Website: macys
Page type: cross-sells
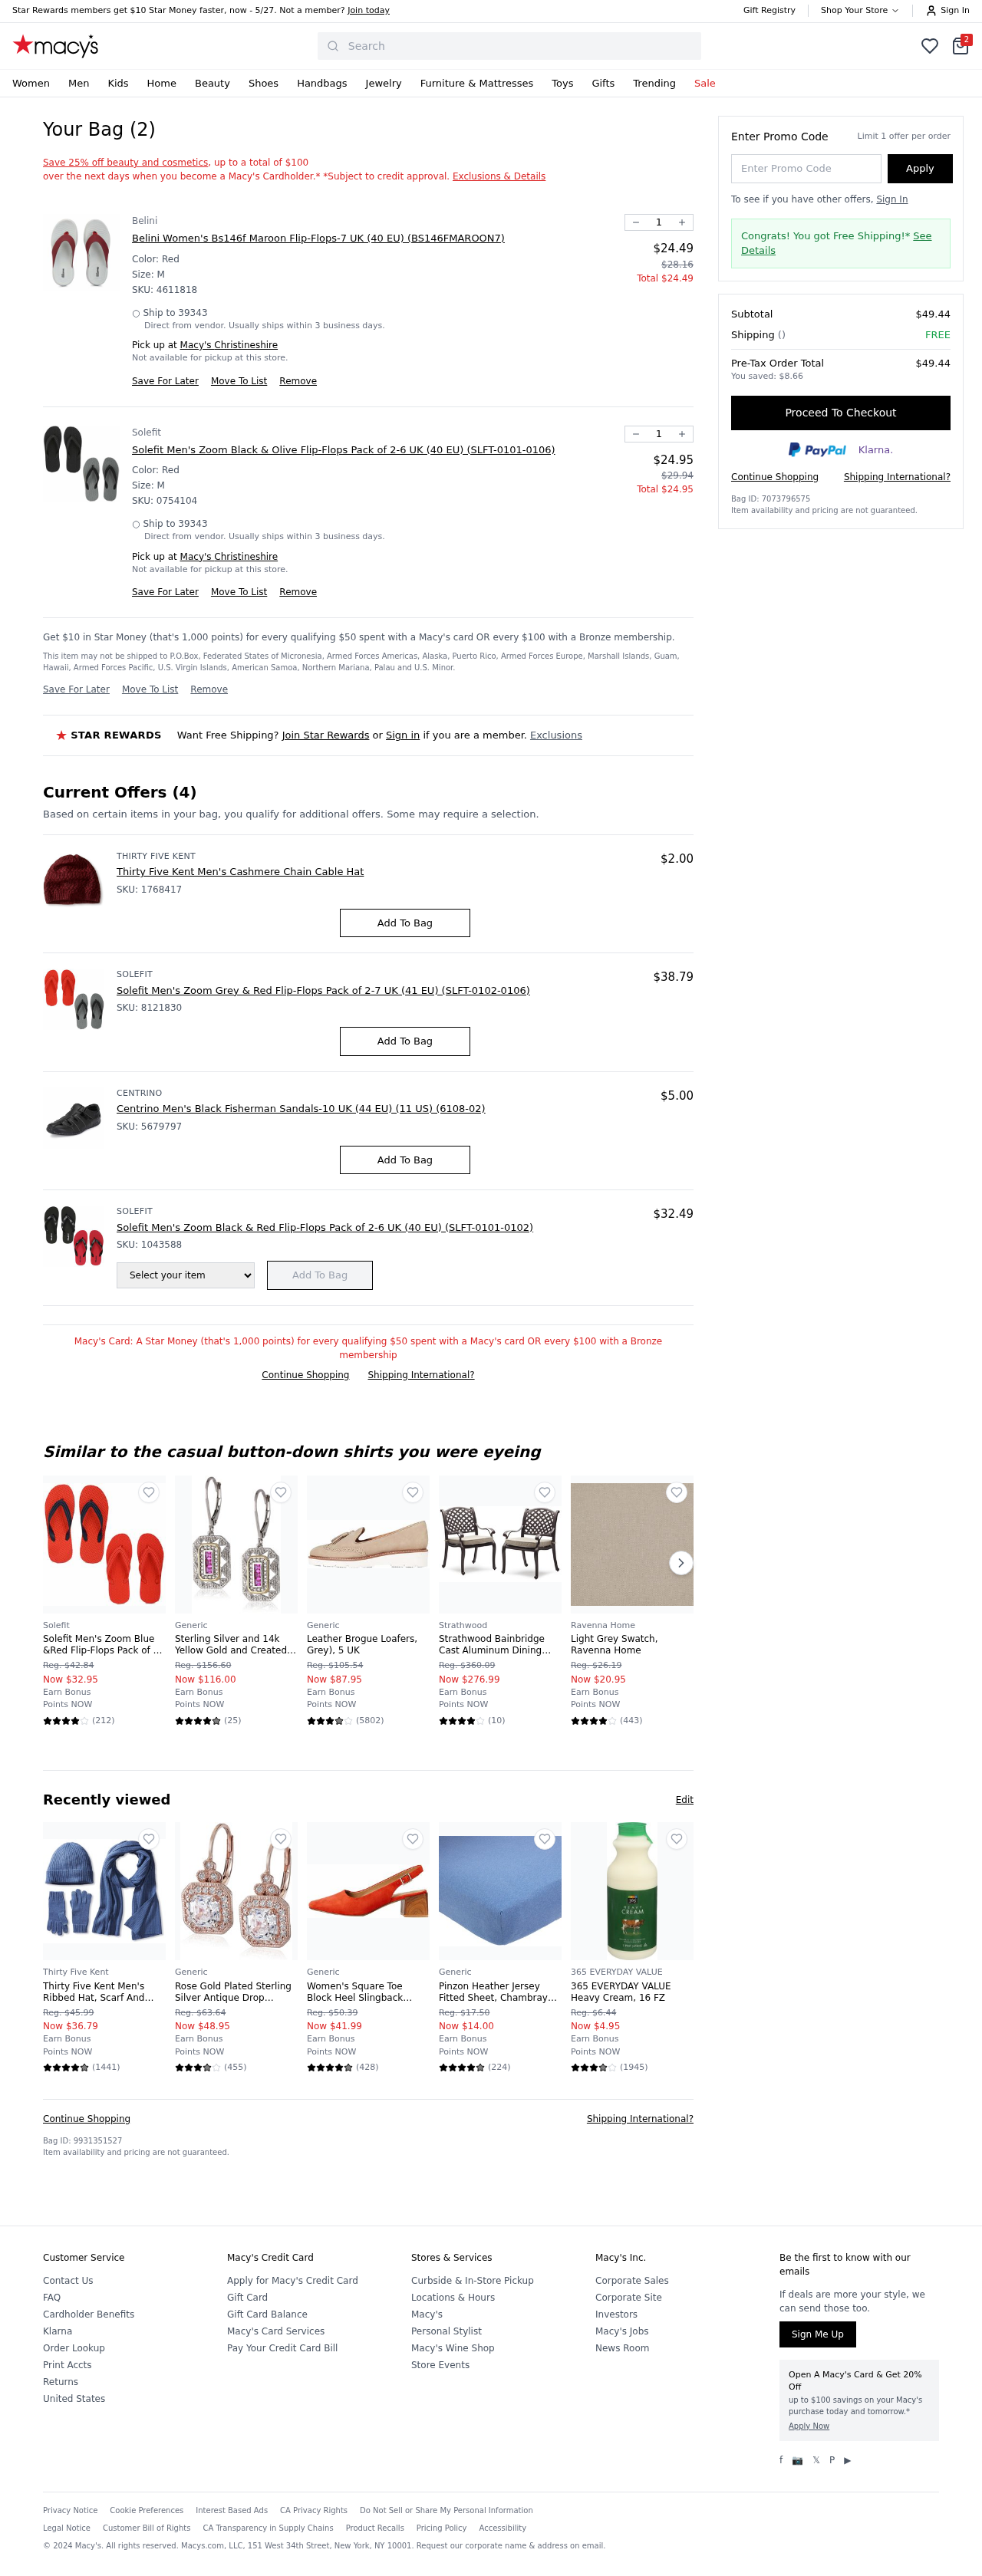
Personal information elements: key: PII_CITY
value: Christineshire
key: PII_POSTCODE
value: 39343
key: PII_PROMO_CODE
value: SPRING14
Product elements: key: PRODUCT10_BRAND
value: Thirty Five Kent
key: PRODUCT10_NAME
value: Thirty Five Kent Men's Ribbed Hat, Scarf And Touch Tech Glove, Denim
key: PRODUCT10_NUM_RATINGS
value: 1441
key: PRODUCT10_PRICE
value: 36.79
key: PRODUCT10_RATING
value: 4.7
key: PRODUCT11_BRAND
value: Generic
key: PRODUCT11_NAME
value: Rose Gold Plated Sterling Silver Antique Drop Earrings set with Asscher Cut Swarovski Zirconia
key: PRODUCT11_NUM_RATINGS
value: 455
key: PRODUCT11_PRICE
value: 48.95
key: PRODUCT11_RATING
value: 3.9
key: PRODUCT12_BRAND
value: Generic
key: PRODUCT12_NAME
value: Women's Square Toe Block Heel Slingback Closed, Orange, 2
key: PRODUCT12_NUM_RATINGS
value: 428
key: PRODUCT12_PRICE
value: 41.99
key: PRODUCT12_RATING
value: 4.5
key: PRODUCT13_BRAND
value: Generic
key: PRODUCT13_NAME
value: Pinzon Heather Jersey Fitted Sheet, Chambray Heather, 140 x 190 x 30 cm
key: PRODUCT13_NUM_RATINGS
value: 224
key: PRODUCT13_PRICE
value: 14
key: PRODUCT13_RATING
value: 4.9
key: PRODUCT14_BRAND
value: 365 EVERYDAY VALUE
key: PRODUCT14_NAME
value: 365 EVERYDAY VALUE Heavy Cream, 16 FZ
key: PRODUCT14_NUM_RATINGS
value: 1945
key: PRODUCT14_PRICE
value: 4.95
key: PRODUCT14_RATING
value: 3.6
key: PRODUCT15_BRAND
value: Thirty Five Kent
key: PRODUCT15_NAME
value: Thirty Five Kent Men's Cashmere Chain Cable Hat
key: PRODUCT15_PRICE
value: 2
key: PRODUCT16_BRAND
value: Centrino
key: PRODUCT16_NAME
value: Centrino Men's Black Fisherman Sandals-10 UK (44 EU) (11 US) (6108-02)
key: PRODUCT16_PRICE
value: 5
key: PRODUCT1_BRAND
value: Belini
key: PRODUCT1_NAME
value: Belini Women's Bs146f Maroon Flip-Flops-7 UK (40 EU) (BS146FMAROON7)
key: PRODUCT1_PRICE
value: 24.49
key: PRODUCT1_QUANTITY
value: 1
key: PRODUCT2_BRAND
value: Solefit
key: PRODUCT2_NAME
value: Solefit Men's Zoom Black & Olive Flip-Flops Pack of 2-6 UK (40 EU) (SLFT-0101-0106)
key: PRODUCT2_PRICE
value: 24.95
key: PRODUCT2_QUANTITY
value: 1
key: PRODUCT3_BRAND
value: Solefit
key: PRODUCT3_NAME
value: Solefit Men's Zoom Grey & Red Flip-Flops Pack of 2-7 UK (41 EU) (SLFT-0102-0106)
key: PRODUCT3_PRICE
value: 38.79
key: PRODUCT4_BRAND
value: Solefit
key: PRODUCT4_NAME
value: Solefit Men's Zoom Black & Red Flip-Flops Pack of 2-6 UK (40 EU) (SLFT-0101-0102)
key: PRODUCT4_PRICE
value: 32.49
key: PRODUCT5_BRAND
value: Solefit
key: PRODUCT5_NAME
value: Solefit Men's Zoom Blue &Red Flip-Flops Pack of 2-10 UK (44 EU) (SLFT-0102-0103)
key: PRODUCT5_NUM_RATINGS
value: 212
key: PRODUCT5_PRICE
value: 32.95
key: PRODUCT5_RATING
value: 4.2
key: PRODUCT6_BRAND
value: Generic
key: PRODUCT6_NAME
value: Sterling Silver and 14k Yellow Gold and Created Ruby Art Deco-Style with Diamond Accents Drop Earrin
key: PRODUCT6_NUM_RATINGS
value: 25
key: PRODUCT6_PRICE
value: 116
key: PRODUCT6_RATING
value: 4.7
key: PRODUCT7_BRAND
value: Generic
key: PRODUCT7_NAME
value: Leather Brogue Loafers, Grey), 5 UK
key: PRODUCT7_NUM_RATINGS
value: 5802
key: PRODUCT7_PRICE
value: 87.95
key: PRODUCT7_RATING
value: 3.5
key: PRODUCT8_BRAND
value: Strathwood
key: PRODUCT8_NAME
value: Strathwood Bainbridge Cast Aluminum Dining Chair with Cushion, Set of 2
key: PRODUCT8_NUM_RATINGS
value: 10
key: PRODUCT8_PRICE
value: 276.99
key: PRODUCT8_RATING
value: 4.1
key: PRODUCT9_BRAND
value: Ravenna Home
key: PRODUCT9_NAME
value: Light Grey Swatch, Ravenna Home
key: PRODUCT9_NUM_RATINGS
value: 443
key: PRODUCT9_PRICE
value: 20.95
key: PRODUCT9_RATING
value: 4.2
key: PRODUCT1_SKU
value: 4611818
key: PRODUCT1_ORIGINAL_PRICE
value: $28.16
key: PRODUCT1_TOTAL
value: $24.49
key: PRODUCT2_SKU
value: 0754104
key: PRODUCT2_ORIGINAL_PRICE
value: $29.94
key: PRODUCT2_TOTAL
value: $24.95
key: PRODUCT15_SKU
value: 1768417
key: PRODUCT3_SKU
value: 8121830
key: PRODUCT16_SKU
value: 5679797
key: PRODUCT4_SKU
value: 1043588
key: PRODUCT5_ORIGINAL_PRICE
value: Reg. $42.84
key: PRODUCT6_ORIGINAL_PRICE
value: Reg. $156.60
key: PRODUCT7_ORIGINAL_PRICE
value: Reg. $105.54
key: PRODUCT8_ORIGINAL_PRICE
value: Reg. $360.09
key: PRODUCT9_ORIGINAL_PRICE
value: Reg. $26.19
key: PRODUCT10_ORIGINAL_PRICE
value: Reg. $45.99
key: PRODUCT11_ORIGINAL_PRICE
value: Reg. $63.64
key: PRODUCT12_ORIGINAL_PRICE
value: Reg. $50.39
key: PRODUCT13_ORIGINAL_PRICE
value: Reg. $17.50
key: PRODUCT14_ORIGINAL_PRICE
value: Reg. $6.44
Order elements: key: ORDER_NUM_ITEMS
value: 2
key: ORDER_SUBTOTAL
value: $49.44
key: ORDER_TOTAL
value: $49.44
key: ORDER_SAVINGS
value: $8.66
Search elements: key: HEADER_SEARCH
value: Search